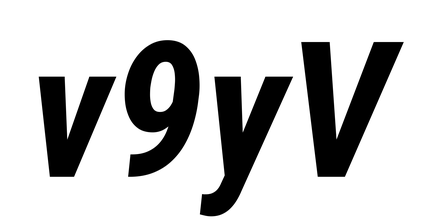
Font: Roboto-Italic_Condensed_Bold_Italic